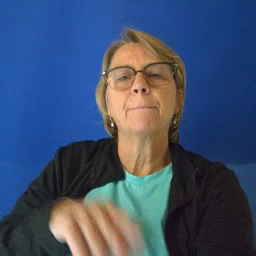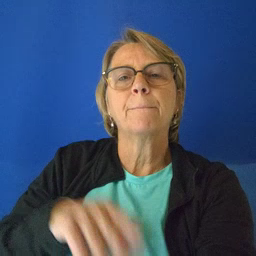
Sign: home